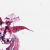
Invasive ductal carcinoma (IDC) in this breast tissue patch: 0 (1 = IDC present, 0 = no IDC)